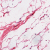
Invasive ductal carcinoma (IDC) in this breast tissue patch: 0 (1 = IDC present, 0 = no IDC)